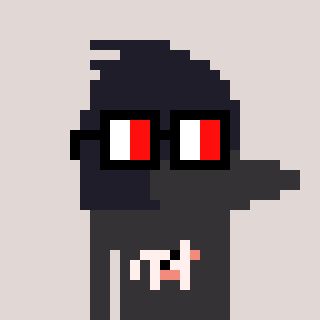
a pixel art character with square glasses with black frames and red eyes, a raven-shaped head and a grayscale-colored body on a warm background